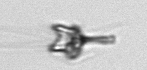
Label: Pyramimonas_longicauda